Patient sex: M
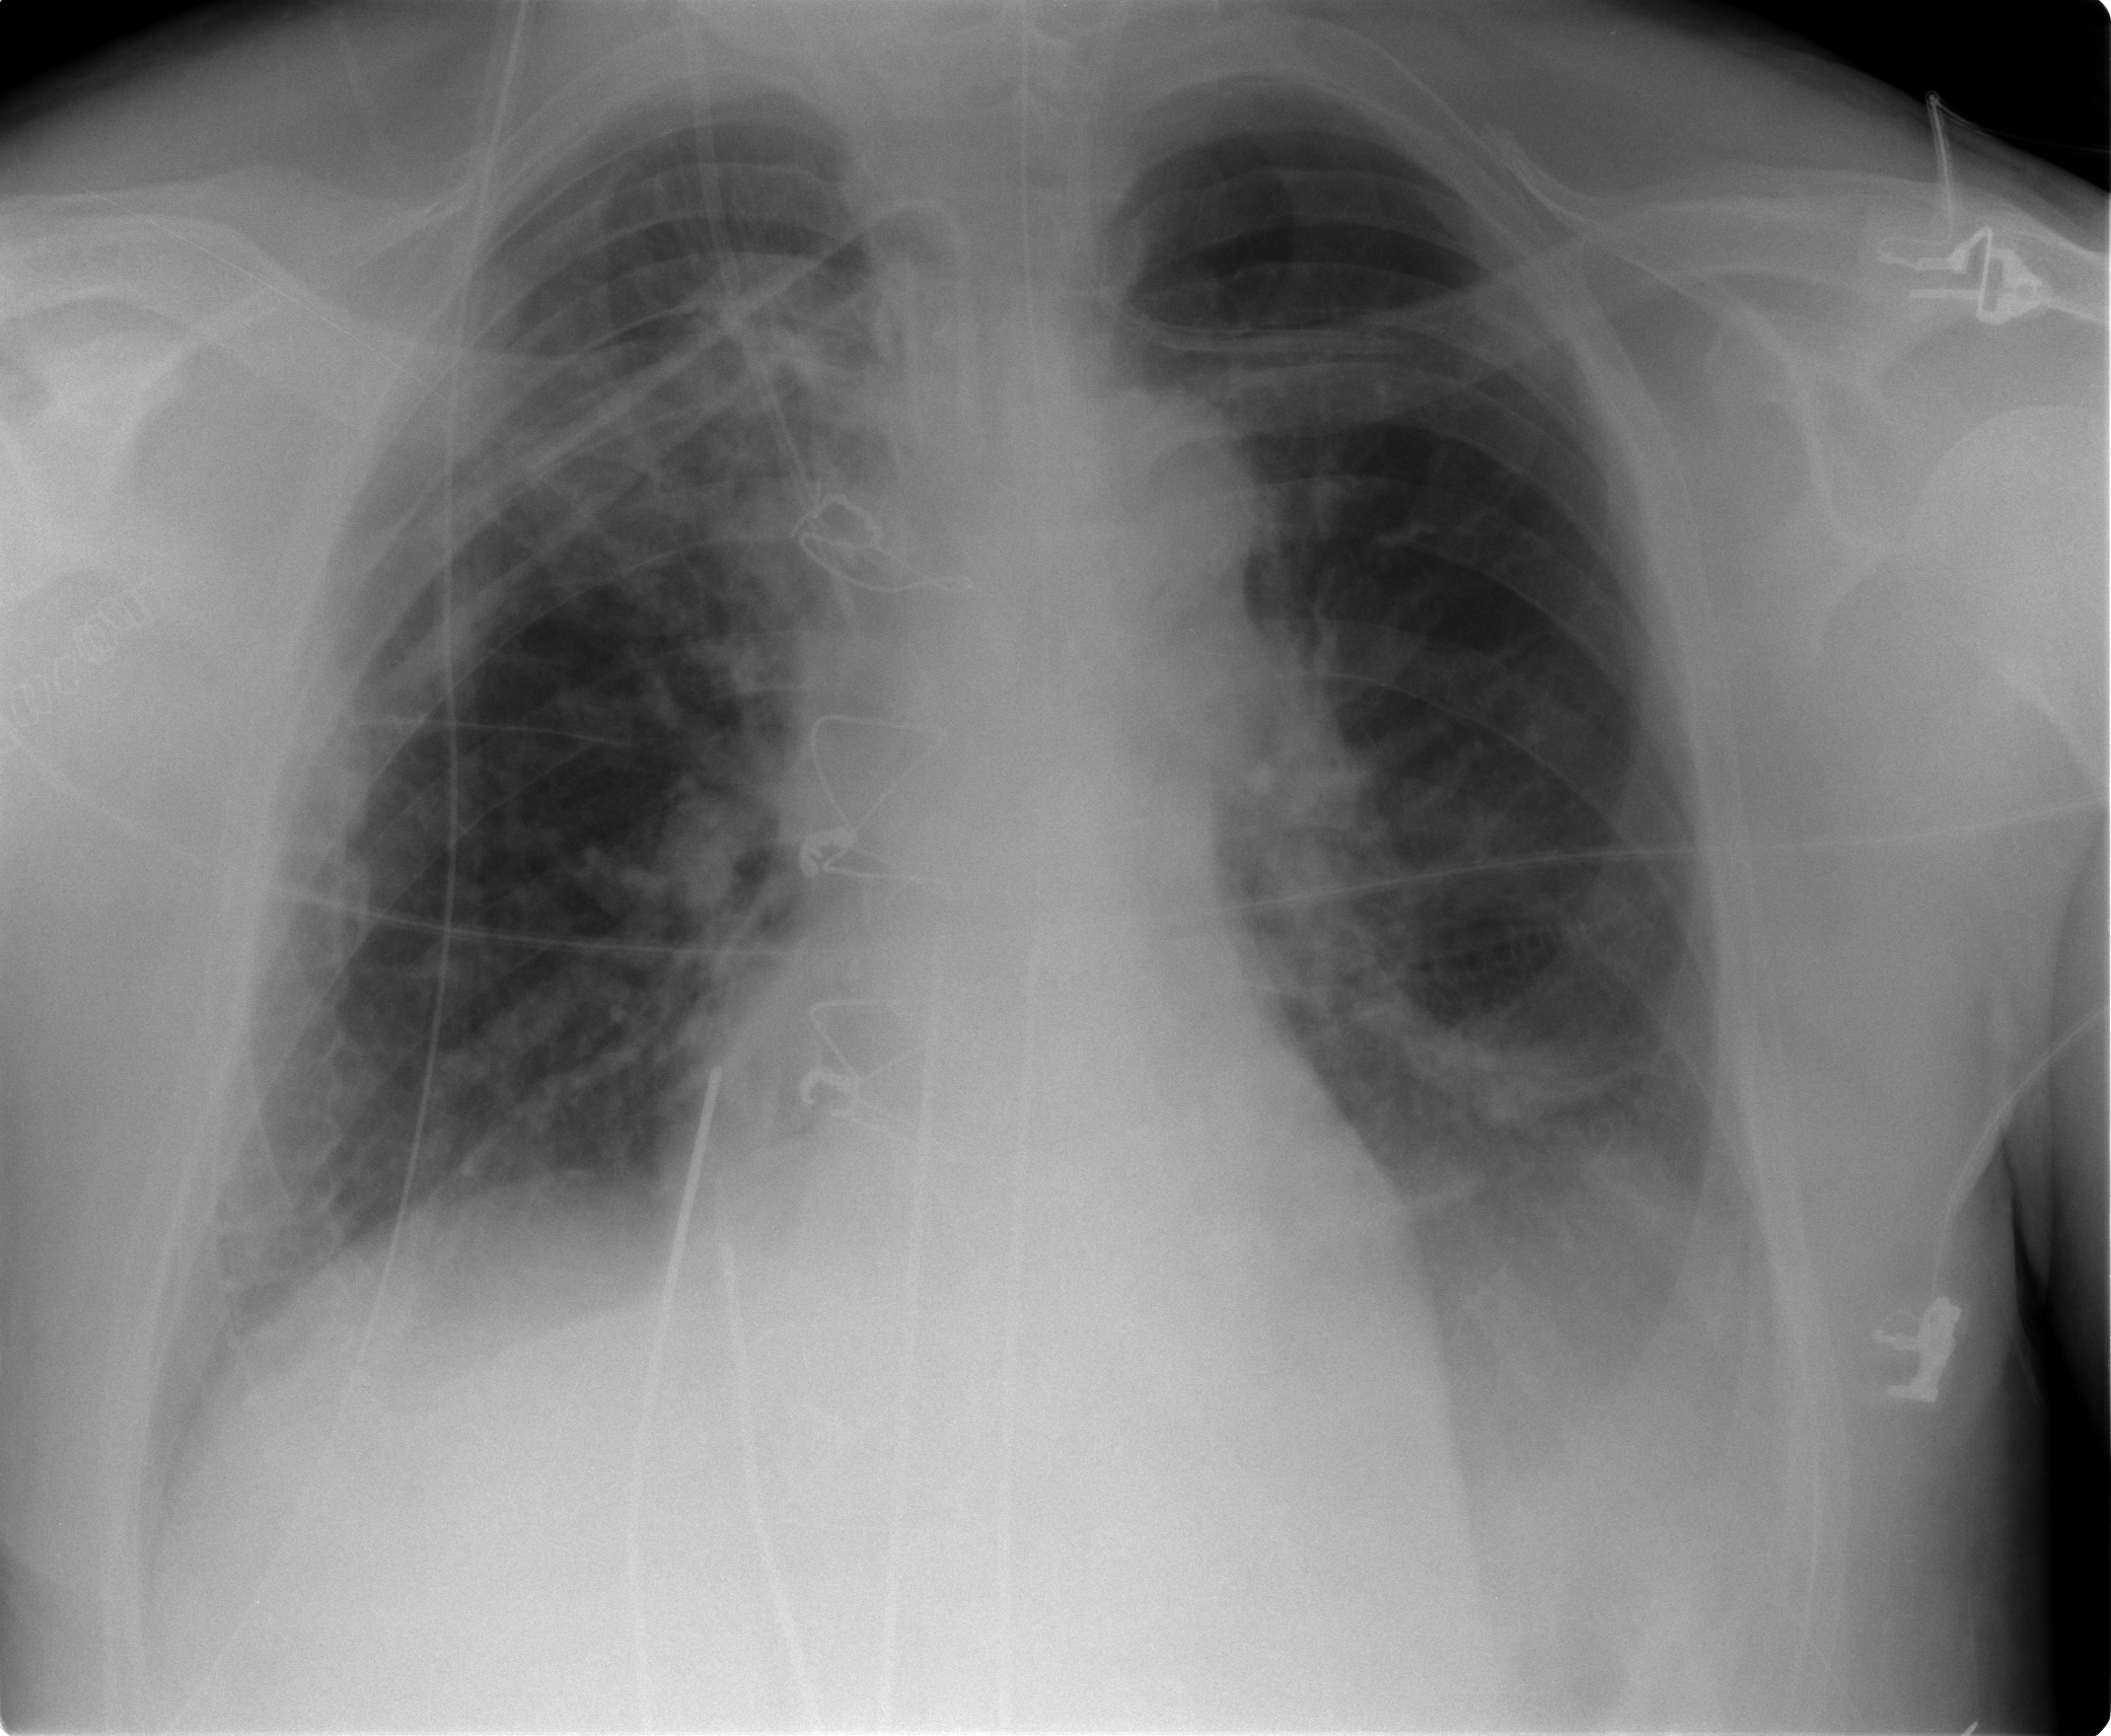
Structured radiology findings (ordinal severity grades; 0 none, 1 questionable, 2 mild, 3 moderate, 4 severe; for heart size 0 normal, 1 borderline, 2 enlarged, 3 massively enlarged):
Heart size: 1
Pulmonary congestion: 2
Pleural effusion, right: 2
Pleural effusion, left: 2
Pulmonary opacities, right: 2
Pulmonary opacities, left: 0
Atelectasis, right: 2
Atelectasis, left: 2